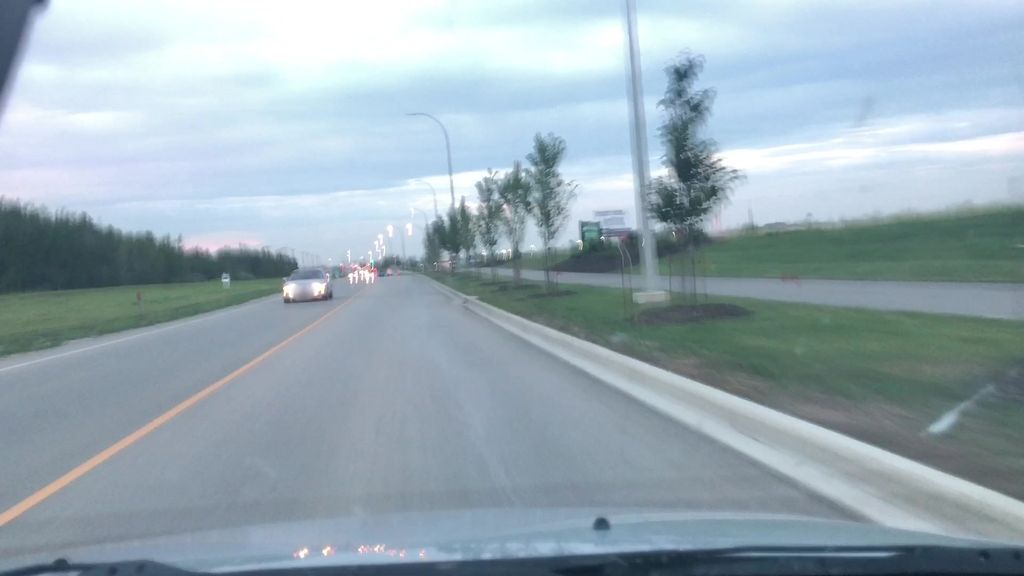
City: edmonton